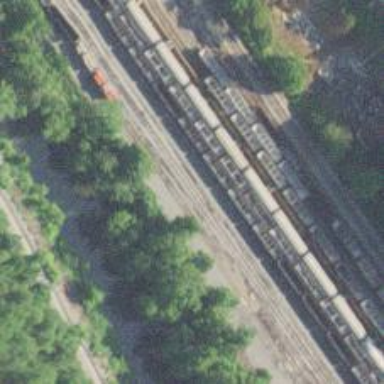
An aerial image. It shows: Rail spur service.